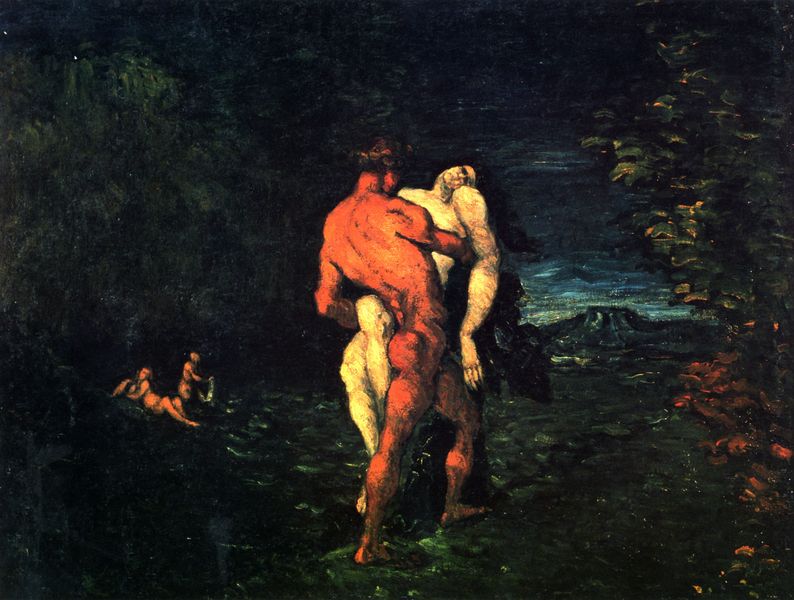
Titel: Die Entführung
Künstler: Paul Cézanne
Institution: Sammlung Keynes
Schlagwörter: akt, baum, berg, blau, blätter, dunkel, gemälde, gott, himmel, kampf, körper, laub, mann, meer, nackt, schatten, schlaf, wasser, weiß, wolken, akte, baden, badende, bäume, frauen, grün, kirchner, landschaft, menschen, see, teich, abend, braun, bunt, frau, haar, hell, licht, männer, nacht, orange, rücken, schwarz, gras, rot, weg, wiese, wolke, beige, expressionismus, malerei, tanz, blass, lang, leiche, stehen, tot, tragen, öl, dämmerung, ferne, horizont, hügel, natur, stamm, büsche, gebüsch, pastos, haare, paar, personen, pflanze, pflanzen, renaissance, schulter, schultern, wald, kinder, engel, putto, gesäß, wellen, liebe, umarmung, liegen, düster, zwei, schleppen, berge, farben, gebirge, dunkelgrün, farbe, schlucht, figuren, gewalt, kraft, muskeln, nackte, erotik, knie, mondlicht, leuchten, bad, corps, nacktheit, pärchen, mond, antike, vulkan, wälder, lichtung, nakt, leblos, sex, raub, dämon, kranz, lorbeerkranz, mythologie, liebespaar, götter, hilfe, zeus, böcklin, mythologisch, mythos, sage, liebende, nymphen, blattwerk, entführung, venus, putten, ohnmacht, mars, herkules, kräftig, putti, el greco, biblisch, graß, cézanne, baumstumpf, nuit, retten, rettung, europa, tragend, corinth?, baroque, kamp, ntike, entführen, raptus, nachtstück, fqml, klvmk, kmvl, l'nlevement, lkfm, meier graefe, musklen, vkla, nu, bäume vlätter, männer tod nackt engel nacht, blblisch, étreinte, dunkeö baum, umarmung4